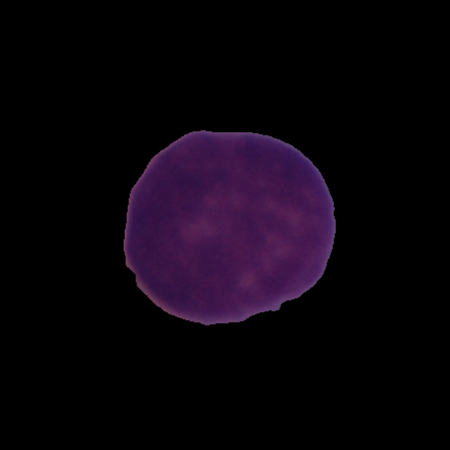
Label: cancer